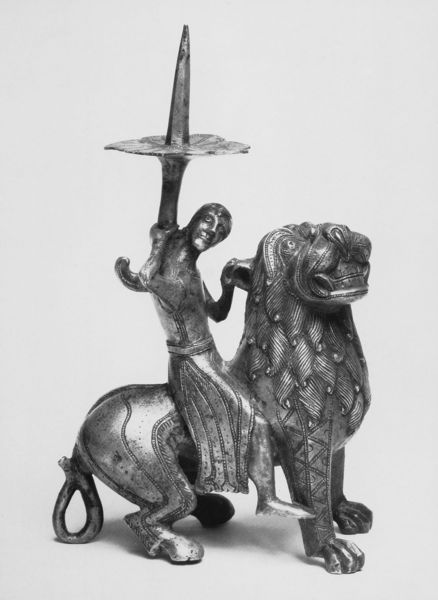
Titel: Samsonleuchter
Institution: Berlin, Staatliche Museen zu Berlin, Preußischer Kulturbesitz
Schlagwörter: fuß, kopf, mann, kleid, schwarz, regenschirm, schirm, muster, rock, arm, arme, augen, mensch, hände, gewand, reiter, skulptur, beine, mähne, reiten, schwanz, schweif, füße, leuchter, metall, pfoten, bronze, plastik, gestalt, eisen, kerzenständer, kerzenhalter, zähne, anhänger, maul, löwe, guss, reitend, pranken, spieß, dorn, lasche, pratzen, leuchter#